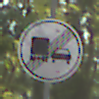
Verkehrszeichen: EndeUeberholverbotKraftfahrzeuge
Umgebung: Outdoor, Suburban
Tageszeit: SunriseSunset
Wetter: Clear
Licht: Natural
Jahreszeit: NotSpecified
Kontrast: HighContrast